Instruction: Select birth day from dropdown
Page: traveler
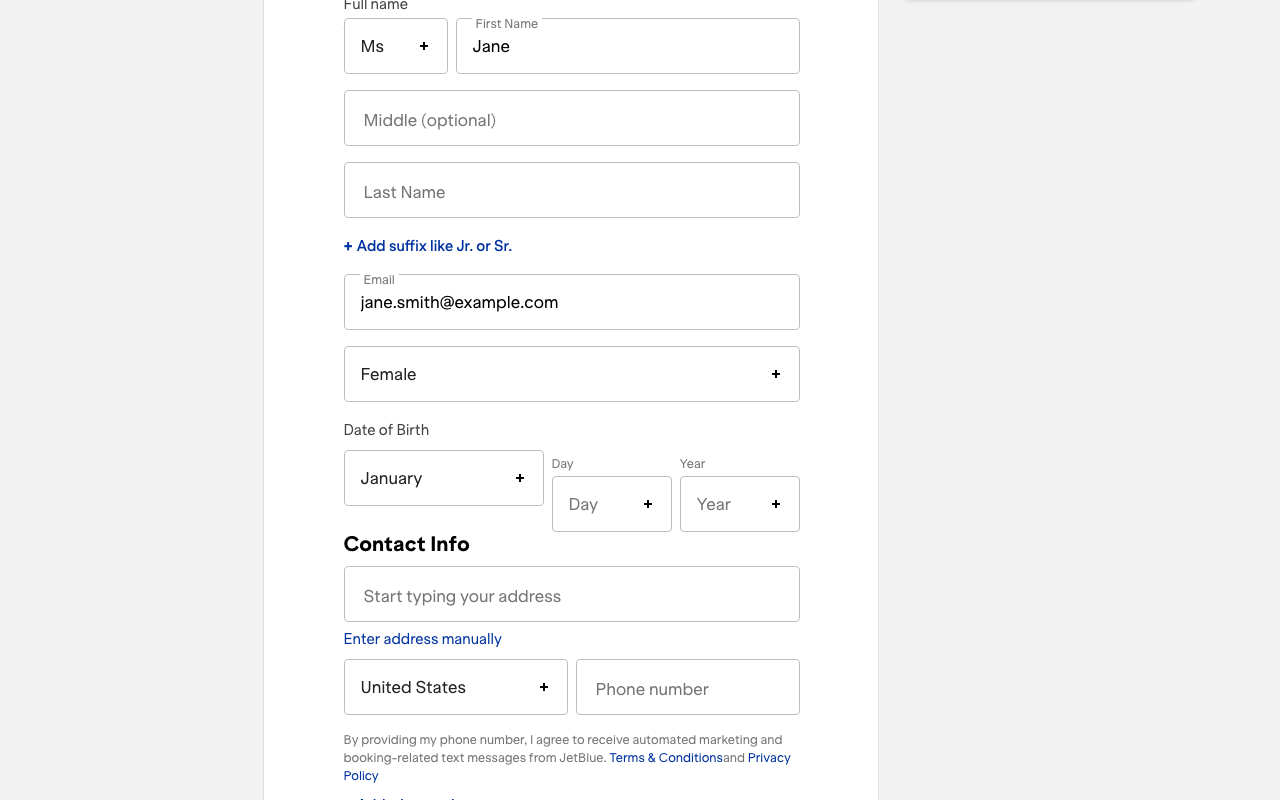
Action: click